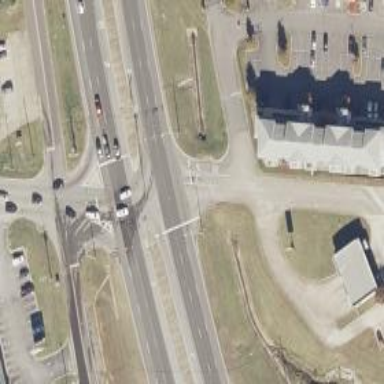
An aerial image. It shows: Asphalt road with dual carriageways at trunk level.